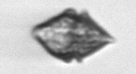
Label: Kryptoperidinium_triquetrum